Question: I am trying to get the hang of semaphores. I have written a program which deals with semaphores and in which I have this function to create a single semaphore :
'''
int semcreate()
{
semp = semget(ftok("./output.txt", 'a'),1,IPC_CREAT|IPC_EXCL|0664);
if(semp == -1) /*Semaphore exists, fetch*/
{
printf("Semaphore fetched
");
semp = semget(ftok("./output.txt", 'a'), 1, 0);
}
else if(semp>=0) /*Semaphore created here*/
{
printf("Semaphore created
");
seminit(); /* Initialize semaphore*/
}
return 1;
}
'''
When I run this program from two separate terminals, both of the instances print 'Semaphore fetched'. Is this the correct behaviour? Why?

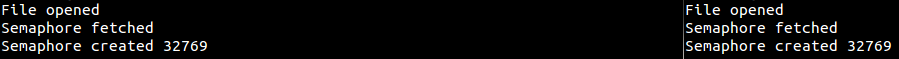
Answer: Probably the semaphore exists on the system. Use command 'ipcs' to list all the semaphore in the system and remove the semaphore created by your program using 'ipcrm'.